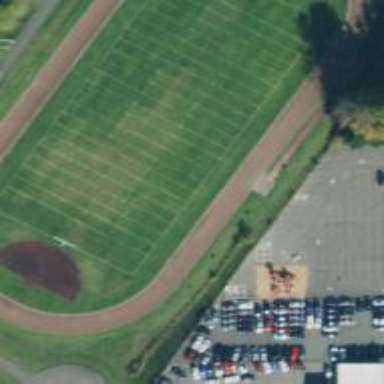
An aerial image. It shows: Pitch for American football.